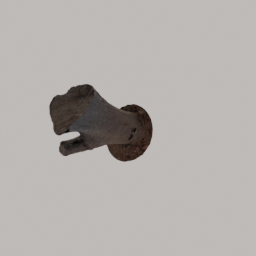
Label: nature